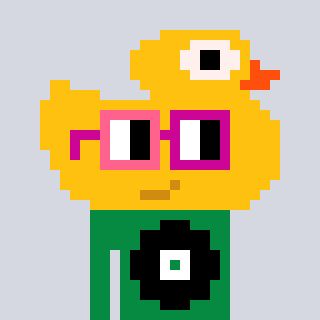
a pixel art character with square pink and red glasses, a ducky-shaped head and a green-colored body on a cool background